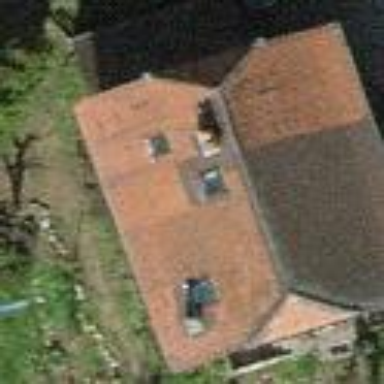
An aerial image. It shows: Simple house.